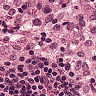
Metastatic tissue present: no